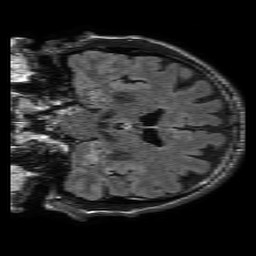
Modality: FLAIR
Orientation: coronal
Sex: male
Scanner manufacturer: philips
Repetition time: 11 s
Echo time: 0.125 s